Interaction volume radius: 10 \u00c5
Interaction volume height: 25 \u00c5
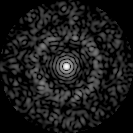
Disorder parameter: 0.8377